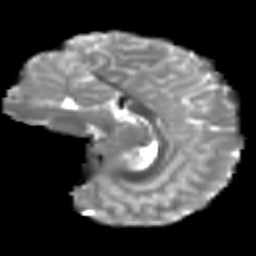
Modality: T2w
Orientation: sagittal
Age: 10
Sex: male
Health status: ill
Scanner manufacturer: ge
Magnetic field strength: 3 T
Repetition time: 6.752 s
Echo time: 0.079 s